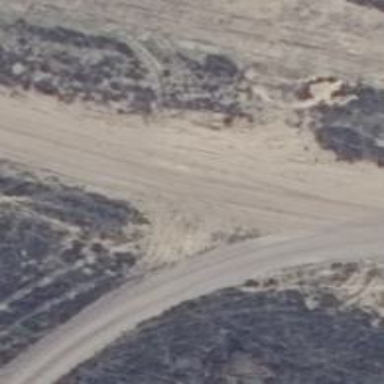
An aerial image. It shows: Well-maintained track road of grade 1.